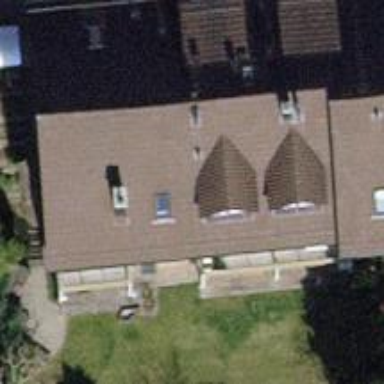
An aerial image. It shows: Building with tiled roof.